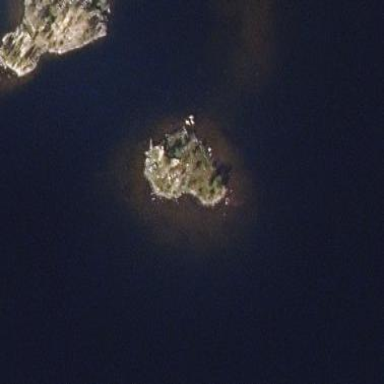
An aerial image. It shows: Islet.